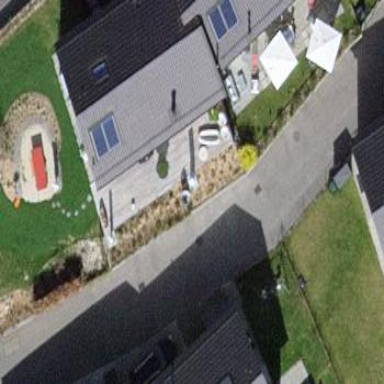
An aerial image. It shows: Simple and straightforward house.